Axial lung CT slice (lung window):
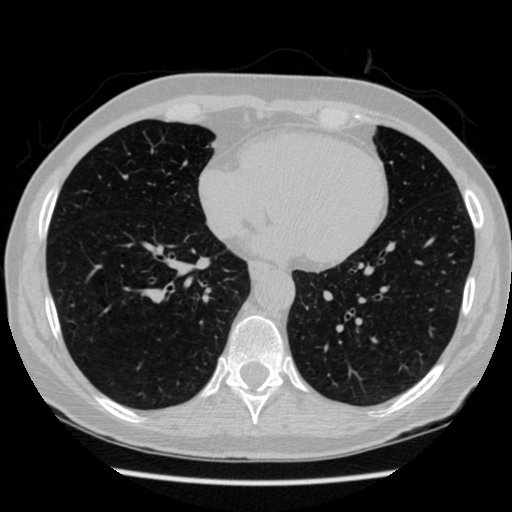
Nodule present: no